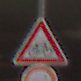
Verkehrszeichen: RadverkehrLinks
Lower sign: VerbotUeberholenEinspurigeFahrzeuge
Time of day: Midday
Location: Roofed (Urban)
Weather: Overcast
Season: NotSpecified
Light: Artificial